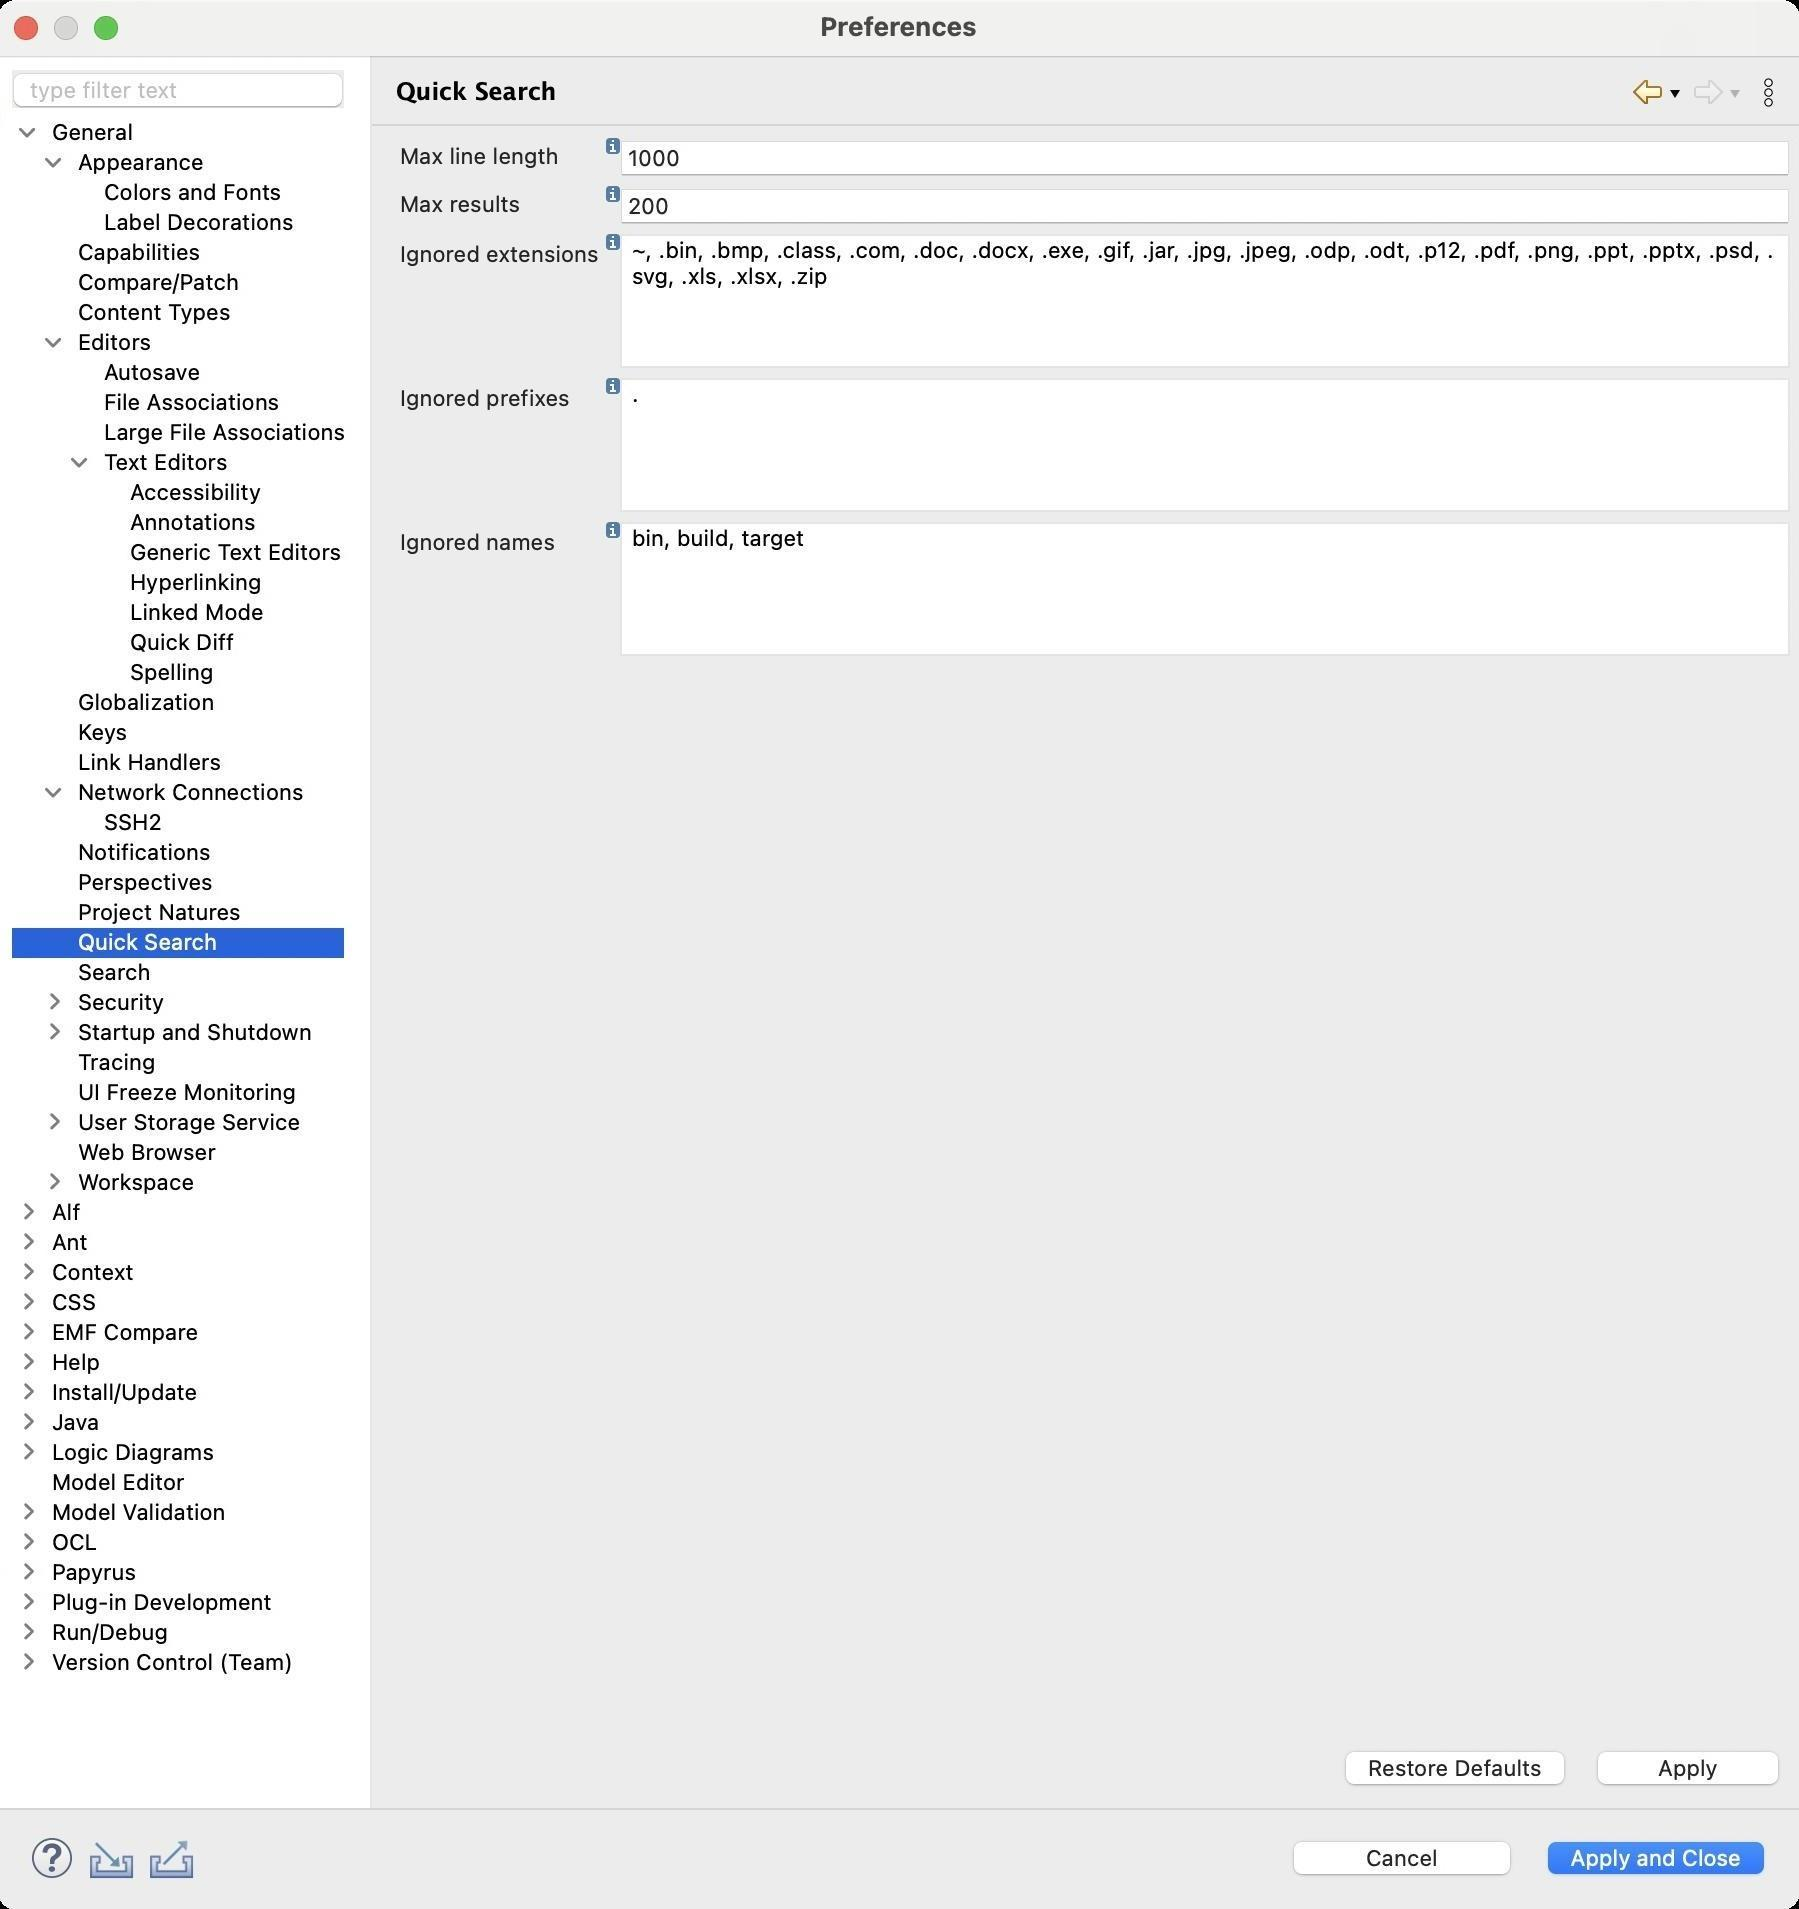
Accessibility tree:
{"name": "Preferences", "role": "AXWindow", "description": null, "role_description": "standard window", "value": null, "position": "480.00;95.00", "size": "901;955", "children": [{"name": "Apply_and_Close", "role": "AXButton", "description": null, "role_description": "button", "value": null, "position": "769.00;917.00", "size": "120;27", "children": []}, {"name": "Cancel", "role": "AXButton", "description": null, "role_description": "button", "value": null, "position": "642.00;917.00", "size": "120;27", "children": []}, {"name": null, "role": "AXToolbar", "description": null, "role_description": "toolbar", "value": null, "position": "12.00;915.00", "size": "90;30", "children": [{"name": "Help", "role": "AXCheckBox", "description": null, "role_description": "checkbox", "value": 0, "position": "12.00;915.00", "size": "30;30", "children": []}, {"name": "Import", "role": "AXButton", "description": null, "role_description": "button", "value": null, "position": "42.00;915.00", "size": "30;30", "children": []}, {"name": "Export", "role": "AXButton", "description": null, "role_description": "button", "value": null, "position": "72.00;915.00", "size": "30;30", "children": []}]}, {"name": null, "role": "AXScrollArea", "description": null, "role_description": "scroll area", "value": null, "position": "199.00;69.00", "size": "697;830", "children": [{"name": "Apply", "role": "AXButton", "description": null, "role_description": "button", "value": null, "position": "794.00;872.00", "size": "102;27", "children": []}, {"name": "Restore_Defaults", "role": "AXButton", "description": null, "role_description": "button", "value": null, "position": "668.00;872.00", "size": "121;27", "children": []}, {"name": null, "role": "AXScrollArea", "description": null, "role_description": "scroll area", "value": null, "position": "311.00;261.00", "size": "585;67", "children": [{"name": null, "role": "AXTextArea", "description": null, "role_description": "text entry area", "value": "bin, build, target", "position": "312.00;262.00", "size": "582;65", "children": []}, {"name": null, "role": "AXScrollBar", "description": null, "role_description": "scroll bar", "value": 0.0, "position": "879.00;262.00", "size": "16;65", "children": []}]}, {"name": null, "role": "AXStaticText", "description": null, "role_description": "text", "value": "Ignored names", "position": "199.00;264.00", "size": "82;14", "children": []}, {"name": null, "role": "AXScrollArea", "description": null, "role_description": "scroll area", "value": null, "position": "311.00;189.00", "size": "585;67", "children": [{"name": null, "role": "AXTextArea", "description": null, "role_description": "text entry area", "value": ".", "position": "312.00;190.00", "size": "582;65", "children": []}, {"name": null, "role": "AXScrollBar", "description": null, "role_description": "scroll bar", "value": 0.0, "position": "879.00;190.00", "size": "16;65", "children": []}]}, {"name": null, "role": "AXStaticText", "description": null, "role_description": "text", "value": "Ignored prefixes", "position": "199.00;192.00", "size": "90;14", "children": []}, {"name": null, "role": "AXScrollArea", "description": null, "role_description": "scroll area", "value": null, "position": "311.00;117.00", "size": "585;67", "children": [{"name": null, "role": "AXTextArea", "description": null, "role_description": "text entry area", "value": "~, .bin, .bmp, .class, .com, .doc, .docx, .exe, .gif, .jar, .jpg, .jpeg, .odp, .odt, .p12, .pdf, .png, .ppt, .pptx, .psd, .svg, .xls, .xlsx, .zip", "position": "312.00;118.00", "size": "582;65", "children": []}, {"name": null, "role": "AXScrollBar", "description": null, "role_description": "scroll bar", "value": 0.0, "position": "879.00;118.00", "size": "16;65", "children": []}]}, {"name": null, "role": "AXStaticText", "description": null, "role_description": "text", "value": "Ignored extensions", "position": "199.00;120.00", "size": "104;14", "children": []}, {"name": null, "role": "AXTextField", "description": null, "role_description": "text field", "value": "200", "position": "311.00;93.00", "size": "585;19", "children": []}, {"name": null, "role": "AXStaticText", "description": null, "role_description": "text", "value": "Max results", "position": "199.00;95.00", "size": "65;14", "children": []}, {"name": null, "role": "AXTextField", "description": null, "role_description": "text field", "value": "1000", "position": "311.00;69.00", "size": "585;19", "children": []}, {"name": null, "role": "AXStaticText", "description": null, "role_description": "text", "value": "Max line length", "position": "199.00;71.00", "size": "84;14", "children": []}]}, {"name": null, "role": "AXToolbar", "description": "", "role_description": "toolbar", "value": null, "position": "814.00;35.00", "size": "82;22", "children": [{"name": "Back_to_Project_Natures", "role": "AXMenuButton", "description": null, "role_description": "menu button", "value": null, "position": "814.00;35.00", "size": "22;22", "children": []}, {"name": "Forward", "role": "AXMenuButton", "description": null, "role_description": "menu button", "value": null, "position": "844.00;35.00", "size": "22;22", "children": []}, {"name": "Additional_Dialog_Actions", "role": "AXButton", "description": null, "role_description": "button", "value": null, "position": "874.00;35.00", "size": "22;22", "children": []}]}, {"name": null, "role": "AXStaticText", "description": "", "role_description": "text", "value": "Quick Search", "position": "196.00;35.00", "size": "611;21", "children": []}, {"name": null, "role": "AXSplitter", "description": null, "role_description": "splitter", "value": 180, "position": "180.00;28.00", "size": "5;876", "children": []}, {"name": null, "role": "AXScrollArea", "description": null, "role_description": "scroll area", "value": null, "position": "7.00;59.00", "size": "166;845", "children": [{"name": null, "role": "AXOutline", "description": null, "role_description": "outline", "value": null, "position": "7.00;59.00", "size": "167;845", "children": [{"name": null, "role": "AXRow", "description": null, "role_description": "outline row", "value": null, "position": "7.00;59.00", "size": "167;15", "children": [{"name": null, "role": "AXGroup", "description": null, "role_description": "group", "value": null, "position": "7.00;59.00", "size": "167;15", "children": [{"name": null, "role": "AXDisclosureTriangle", "description": null, "role_description": "disclosure triangle", "value": 1, "position": "9.00;59.00", "size": "12;14", "children": []}, {"name": null, "role": "AXStaticText", "description": null, "role_description": "text", "value": "General", "position": "25.00;59.00", "size": "148;14", "children": []}]}]}, {"name": null, "role": "AXRow", "description": null, "role_description": "outline row", "value": null, "position": "7.00;74.00", "size": "167;15", "children": [{"name": null, "role": "AXGroup", "description": null, "role_description": "group", "value": null, "position": "7.00;74.00", "size": "167;15", "children": [{"name": null, "role": "AXDisclosureTriangle", "description": null, "role_description": "disclosure triangle", "value": 1, "position": "22.00;74.00", "size": "12;14", "children": []}, {"name": null, "role": "AXStaticText", "description": null, "role_description": "text", "value": "Appearance", "position": "38.00;74.00", "size": "135;14", "children": []}]}]}, {"name": null, "role": "AXRow", "description": null, "role_description": "outline row", "value": null, "position": "7.00;89.00", "size": "167;15", "children": [{"name": null, "role": "AXStaticText", "description": null, "role_description": "text", "value": "Colors and Fonts", "position": "51.00;89.00", "size": "122;14", "children": []}]}, {"name": null, "role": "AXRow", "description": null, "role_description": "outline row", "value": null, "position": "7.00;104.00", "size": "167;15", "children": [{"name": null, "role": "AXStaticText", "description": null, "role_description": "text", "value": "Label Decorations", "position": "51.00;104.00", "size": "122;14", "children": []}]}, {"name": null, "role": "AXRow", "description": null, "role_description": "outline row", "value": null, "position": "7.00;119.00", "size": "167;15", "children": [{"name": null, "role": "AXStaticText", "description": null, "role_description": "text", "value": "Capabilities", "position": "38.00;119.00", "size": "135;14", "children": []}]}, {"name": null, "role": "AXRow", "description": null, "role_description": "outline row", "value": null, "position": "7.00;134.00", "size": "167;15", "children": [{"name": null, "role": "AXStaticText", "description": null, "role_description": "text", "value": "Compare/Patch", "position": "38.00;134.00", "size": "135;14", "children": []}]}, {"name": null, "role": "AXRow", "description": null, "role_description": "outline row", "value": null, "position": "7.00;149.00", "size": "167;15", "children": [{"name": null, "role": "AXStaticText", "description": null, "role_description": "text", "value": "Content Types", "position": "38.00;149.00", "size": "135;14", "children": []}]}, {"name": null, "role": "AXRow", "description": null, "role_description": "outline row", "value": null, "position": "7.00;164.00", "size": "167;15", "children": [{"name": null, "role": "AXGroup", "description": null, "role_description": "group", "value": null, "position": "7.00;164.00", "size": "167;15", "children": [{"name": null, "role": "AXDisclosureTriangle", "description": null, "role_description": "disclosure triangle", "value": 1, "position": "22.00;164.00", "size": "12;14", "children": []}, {"name": null, "role": "AXStaticText", "description": null, "role_description": "text", "value": "Editors", "position": "38.00;164.00", "size": "135;14", "children": []}]}]}, {"name": null, "role": "AXRow", "description": null, "role_description": "outline row", "value": null, "position": "7.00;179.00", "size": "167;15", "children": [{"name": null, "role": "AXStaticText", "description": null, "role_description": "text", "value": "Autosave", "position": "51.00;179.00", "size": "122;14", "children": []}]}, {"name": null, "role": "AXRow", "description": null, "role_description": "outline row", "value": null, "position": "7.00;194.00", "size": "167;15", "children": [{"name": null, "role": "AXStaticText", "description": null, "role_description": "text", "value": "File Associations", "position": "51.00;194.00", "size": "122;14", "children": []}]}, {"name": null, "role": "AXRow", "description": null, "role_description": "outline row", "value": null, "position": "7.00;209.00", "size": "167;15", "children": [{"name": null, "role": "AXStaticText", "description": null, "role_description": "text", "value": "Large File Associations", "position": "51.00;209.00", "size": "122;14", "children": []}]}, {"name": null, "role": "AXRow", "description": null, "role_description": "outline row", "value": null, "position": "7.00;224.00", "size": "167;15", "children": [{"name": null, "role": "AXGroup", "description": null, "role_description": "group", "value": null, "position": "7.00;224.00", "size": "167;15", "children": [{"name": null, "role": "AXDisclosureTriangle", "description": null, "role_description": "disclosure triangle", "value": 1, "position": "35.00;224.00", "size": "12;14", "children": []}, {"name": null, "role": "AXStaticText", "description": null, "role_description": "text", "value": "Text Editors", "position": "51.00;224.00", "size": "122;14", "children": []}]}]}, {"name": null, "role": "AXRow", "description": null, "role_description": "outline row", "value": null, "position": "7.00;239.00", "size": "167;15", "children": [{"name": null, "role": "AXStaticText", "description": null, "role_description": "text", "value": "Accessibility", "position": "64.00;239.00", "size": "109;14", "children": []}]}, {"name": null, "role": "AXRow", "description": null, "role_description": "outline row", "value": null, "position": "7.00;254.00", "size": "167;15", "children": [{"name": null, "role": "AXStaticText", "description": null, "role_description": "text", "value": "Annotations", "position": "64.00;254.00", "size": "109;14", "children": []}]}, {"name": null, "role": "AXRow", "description": null, "role_description": "outline row", "value": null, "position": "7.00;269.00", "size": "167;15", "children": [{"name": null, "role": "AXStaticText", "description": null, "role_description": "text", "value": "Generic Text Editors", "position": "64.00;269.00", "size": "109;14", "children": []}]}, {"name": null, "role": "AXRow", "description": null, "role_description": "outline row", "value": null, "position": "7.00;284.00", "size": "167;15", "children": [{"name": null, "role": "AXStaticText", "description": null, "role_description": "text", "value": "Hyperlinking", "position": "64.00;284.00", "size": "109;14", "children": []}]}, {"name": null, "role": "AXRow", "description": null, "role_description": "outline row", "value": null, "position": "7.00;299.00", "size": "167;15", "children": [{"name": null, "role": "AXStaticText", "description": null, "role_description": "text", "value": "Linked Mode", "position": "64.00;299.00", "size": "109;14", "children": []}]}, {"name": null, "role": "AXRow", "description": null, "role_description": "outline row", "value": null, "position": "7.00;314.00", "size": "167;15", "children": [{"name": null, "role": "AXStaticText", "description": null, "role_description": "text", "value": "Quick Diff", "position": "64.00;314.00", "size": "109;14", "children": []}]}, {"name": null, "role": "AXRow", "description": null, "role_description": "outline row", "value": null, "position": "7.00;329.00", "size": "167;15", "children": [{"name": null, "role": "AXStaticText", "description": null, "role_description": "text", "value": "Spelling", "position": "64.00;329.00", "size": "109;14", "children": []}]}, {"name": null, "role": "AXRow", "description": null, "role_description": "outline row", "value": null, "position": "7.00;344.00", "size": "167;15", "children": [{"name": null, "role": "AXStaticText", "description": null, "role_description": "text", "value": "Globalization", "position": "38.00;344.00", "size": "135;14", "children": []}]}, {"name": null, "role": "AXRow", "description": null, "role_description": "outline row", "value": null, "position": "7.00;359.00", "size": "167;15", "children": [{"name": null, "role": "AXStaticText", "description": null, "role_description": "text", "value": "Keys", "position": "38.00;359.00", "size": "135;14", "children": []}]}, {"name": null, "role": "AXRow", "description": null, "role_description": "outline row", "value": null, "position": "7.00;374.00", "size": "167;15", "children": [{"name": null, "role": "AXStaticText", "description": null, "role_description": "text", "value": "Link Handlers", "position": "38.00;374.00", "size": "135;14", "children": []}]}, {"name": null, "role": "AXRow", "description": null, "role_description": "outline row", "value": null, "position": "7.00;389.00", "size": "167;15", "children": [{"name": null, "role": "AXGroup", "description": null, "role_description": "group", "value": null, "position": "7.00;389.00", "size": "167;15", "children": [{"name": null, "role": "AXDisclosureTriangle", "description": null, "role_description": "disclosure triangle", "value": 1, "position": "22.00;389.00", "size": "12;14", "children": []}, {"name": null, "role": "AXStaticText", "description": null, "role_description": "text", "value": "Network Connections", "position": "38.00;389.00", "size": "135;14", "children": []}]}]}, {"name": null, "role": "AXRow", "description": null, "role_description": "outline row", "value": null, "position": "7.00;404.00", "size": "167;15", "children": [{"name": null, "role": "AXStaticText", "description": null, "role_description": "text", "value": "SSH2", "position": "51.00;404.00", "size": "122;14", "children": []}]}, {"name": null, "role": "AXRow", "description": null, "role_description": "outline row", "value": null, "position": "7.00;419.00", "size": "167;15", "children": [{"name": null, "role": "AXStaticText", "description": null, "role_description": "text", "value": "Notifications", "position": "38.00;419.00", "size": "135;14", "children": []}]}, {"name": null, "role": "AXRow", "description": null, "role_description": "outline row", "value": null, "position": "7.00;434.00", "size": "167;15", "children": [{"name": null, "role": "AXStaticText", "description": null, "role_description": "text", "value": "Perspectives", "position": "38.00;434.00", "size": "135;14", "children": []}]}, {"name": null, "role": "AXRow", "description": null, "role_description": "outline row", "value": null, "position": "7.00;449.00", "size": "167;15", "children": [{"name": null, "role": "AXStaticText", "description": null, "role_description": "text", "value": "Project Natures", "position": "38.00;449.00", "size": "135;14", "children": []}]}, {"name": null, "role": "AXRow", "description": null, "role_description": "outline row", "value": null, "position": "7.00;464.00", "size": "167;15", "children": [{"name": null, "role": "AXStaticText", "description": null, "role_description": "text", "value": "Quick Search", "position": "38.00;464.00", "size": "135;14", "children": []}]}, {"name": null, "role": "AXRow", "description": null, "role_description": "outline row", "value": null, "position": "7.00;479.00", "size": "167;15", "children": [{"name": null, "role": "AXStaticText", "description": null, "role_description": "text", "value": "Search", "position": "38.00;479.00", "size": "135;14", "children": []}]}, {"name": null, "role": "AXRow", "description": null, "role_description": "outline row", "value": null, "position": "7.00;494.00", "size": "167;15", "children": [{"name": null, "role": "AXGroup", "description": null, "role_description": "group", "value": null, "position": "7.00;494.00", "size": "167;15", "children": [{"name": null, "role": "AXDisclosureTriangle", "description": null, "role_description": "disclosure triangle", "value": 0, "position": "22.00;494.00", "size": "12;14", "children": []}, {"name": null, "role": "AXStaticText", "description": null, "role_description": "text", "value": "Security", "position": "38.00;494.00", "size": "135;14", "children": []}]}]}, {"name": null, "role": "AXRow", "description": null, "role_description": "outline row", "value": null, "position": "7.00;509.00", "size": "167;15", "children": [{"name": null, "role": "AXGroup", "description": null, "role_description": "group", "value": null, "position": "7.00;509.00", "size": "167;15", "children": [{"name": null, "role": "AXDisclosureTriangle", "description": null, "role_description": "disclosure triangle", "value": 0, "position": "22.00;509.00", "size": "12;14", "children": []}, {"name": null, "role": "AXStaticText", "description": null, "role_description": "text", "value": "Startup and Shutdown", "position": "38.00;509.00", "size": "135;14", "children": []}]}]}, {"name": null, "role": "AXRow", "description": null, "role_description": "outline row", "value": null, "position": "7.00;524.00", "size": "167;15", "children": [{"name": null, "role": "AXStaticText", "description": null, "role_description": "text", "value": "Tracing", "position": "38.00;524.00", "size": "135;14", "children": []}]}, {"name": null, "role": "AXRow", "description": null, "role_description": "outline row", "value": null, "position": "7.00;539.00", "size": "167;15", "children": [{"name": null, "role": "AXStaticText", "description": null, "role_description": "text", "value": "UI Freeze Monitoring", "position": "38.00;539.00", "size": "135;14", "children": []}]}, {"name": null, "role": "AXRow", "description": null, "role_description": "outline row", "value": null, "position": "7.00;554.00", "size": "167;15", "children": [{"name": null, "role": "AXGroup", "description": null, "role_description": "group", "value": null, "position": "7.00;554.00", "size": "167;15", "children": [{"name": null, "role": "AXDisclosureTriangle", "description": null, "role_description": "disclosure triangle", "value": 0, "position": "22.00;554.00", "size": "12;14", "children": []}, {"name": null, "role": "AXStaticText", "description": null, "role_description": "text", "value": "User Storage Service", "position": "38.00;554.00", "size": "135;14", "children": []}]}]}, {"name": null, "role": "AXRow", "description": null, "role_description": "outline row", "value": null, "position": "7.00;569.00", "size": "167;15", "children": [{"name": null, "role": "AXStaticText", "description": null, "role_description": "text", "value": "Web Browser", "position": "38.00;569.00", "size": "135;14", "children": []}]}, {"name": null, "role": "AXRow", "description": null, "role_description": "outline row", "value": null, "position": "7.00;584.00", "size": "167;15", "children": [{"name": null, "role": "AXGroup", "description": null, "role_description": "group", "value": null, "position": "7.00;584.00", "size": "167;15", "children": [{"name": null, "role": "AXDisclosureTriangle", "description": null, "role_description": "disclosure triangle", "value": 0, "position": "22.00;584.00", "size": "12;14", "children": []}, {"name": null, "role": "AXStaticText", "description": null, "role_description": "text", "value": "Workspace", "position": "38.00;584.00", "size": "135;14", "children": []}]}]}, {"name": null, "role": "AXRow", "description": null, "role_description": "outline row", "value": null, "position": "7.00;599.00", "size": "167;15", "children": [{"name": null, "role": "AXGroup", "description": null, "role_description": "group", "value": null, "position": "7.00;599.00", "size": "167;15", "children": [{"name": null, "role": "AXDisclosureTriangle", "description": null, "role_description": "disclosure triangle", "value": 0, "position": "9.00;599.00", "size": "12;14", "children": []}, {"name": null, "role": "AXStaticText", "description": null, "role_description": "text", "value": "Alf", "position": "25.00;599.00", "size": "148;14", "children": []}]}]}, {"name": null, "role": "AXRow", "description": null, "role_description": "outline row", "value": null, "position": "7.00;614.00", "size": "167;15", "children": [{"name": null, "role": "AXGroup", "description": null, "role_description": "group", "value": null, "position": "7.00;614.00", "size": "167;15", "children": [{"name": null, "role": "AXDisclosureTriangle", "description": null, "role_description": "disclosure triangle", "value": 0, "position": "9.00;614.00", "size": "12;14", "children": []}, {"name": null, "role": "AXStaticText", "description": null, "role_description": "text", "value": "Ant", "position": "25.00;614.00", "size": "148;14", "children": []}]}]}, {"name": null, "role": "AXRow", "description": null, "role_description": "outline row", "value": null, "position": "7.00;629.00", "size": "167;15", "children": [{"name": null, "role": "AXGroup", "description": null, "role_description": "group", "value": null, "position": "7.00;629.00", "size": "167;15", "children": [{"name": null, "role": "AXDisclosureTriangle", "description": null, "role_description": "disclosure triangle", "value": 0, "position": "9.00;629.00", "size": "12;14", "children": []}, {"name": null, "role": "AXStaticText", "description": null, "role_description": "text", "value": "Context", "position": "25.00;629.00", "size": "148;14", "children": []}]}]}, {"name": null, "role": "AXRow", "description": null, "role_description": "outline row", "value": null, "position": "7.00;644.00", "size": "167;15", "children": [{"name": null, "role": "AXGroup", "description": null, "role_description": "group", "value": null, "position": "7.00;644.00", "size": "167;15", "children": [{"name": null, "role": "AXDisclosureTriangle", "description": null, "role_description": "disclosure triangle", "value": 0, "position": "9.00;644.00", "size": "12;14", "children": []}, {"name": null, "role": "AXStaticText", "description": null, "role_description": "text", "value": "CSS", "position": "25.00;644.00", "size": "148;14", "children": []}]}]}, {"name": null, "role": "AXRow", "description": null, "role_description": "outline row", "value": null, "position": "7.00;659.00", "size": "167;15", "children": [{"name": null, "role": "AXGroup", "description": null, "role_description": "group", "value": null, "position": "7.00;659.00", "size": "167;15", "children": [{"name": null, "role": "AXDisclosureTriangle", "description": null, "role_description": "disclosure triangle", "value": 0, "position": "9.00;659.00", "size": "12;14", "children": []}, {"name": null, "role": "AXStaticText", "description": null, "role_description": "text", "value": "EMF Compare", "position": "25.00;659.00", "size": "148;14", "children": []}]}]}, {"name": null, "role": "AXRow", "description": null, "role_description": "outline row", "value": null, "position": "7.00;674.00", "size": "167;15", "children": [{"name": null, "role": "AXGroup", "description": null, "role_description": "group", "value": null, "position": "7.00;674.00", "size": "167;15", "children": [{"name": null, "role": "AXDisclosureTriangle", "description": null, "role_description": "disclosure triangle", "value": 0, "position": "9.00;674.00", "size": "12;14", "children": []}, {"name": null, "role": "AXStaticText", "description": null, "role_description": "text", "value": "Help", "position": "25.00;674.00", "size": "148;14", "children": []}]}]}, {"name": null, "role": "AXRow", "description": null, "role_description": "outline row", "value": null, "position": "7.00;689.00", "size": "167;15", "children": [{"name": null, "role": "AXGroup", "description": null, "role_description": "group", "value": null, "position": "7.00;689.00", "size": "167;15", "children": [{"name": null, "role": "AXDisclosureTriangle", "description": null, "role_description": "disclosure triangle", "value": 0, "position": "9.00;689.00", "size": "12;14", "children": []}, {"name": null, "role": "AXStaticText", "description": null, "role_description": "text", "value": "Install/Update", "position": "25.00;689.00", "size": "148;14", "children": []}]}]}, {"name": null, "role": "AXRow", "description": null, "role_description": "outline row", "value": null, "position": "7.00;704.00", "size": "167;15", "children": [{"name": null, "role": "AXGroup", "description": null, "role_description": "group", "value": null, "position": "7.00;704.00", "size": "167;15", "children": [{"name": null, "role": "AXDisclosureTriangle", "description": null, "role_description": "disclosure triangle", "value": 0, "position": "9.00;704.00", "size": "12;14", "children": []}, {"name": null, "role": "AXStaticText", "description": null, "role_description": "text", "value": "Java", "position": "25.00;704.00", "size": "148;14", "children": []}]}]}, {"name": null, "role": "AXRow", "description": null, "role_description": "outline row", "value": null, "position": "7.00;719.00", "size": "167;15", "children": [{"name": null, "role": "AXGroup", "description": null, "role_description": "group", "value": null, "position": "7.00;719.00", "size": "167;15", "children": [{"name": null, "role": "AXDisclosureTriangle", "description": null, "role_description": "disclosure triangle", "value": 0, "position": "9.00;719.00", "size": "12;14", "children": []}, {"name": null, "role": "AXStaticText", "description": null, "role_description": "text", "value": "Logic Diagrams", "position": "25.00;719.00", "size": "148;14", "children": []}]}]}, {"name": null, "role": "AXRow", "description": null, "role_description": "outline row", "value": null, "position": "7.00;734.00", "size": "167;15", "children": [{"name": null, "role": "AXStaticText", "description": null, "role_description": "text", "value": "Model Editor", "position": "25.00;734.00", "size": "148;14", "children": []}]}, {"name": null, "role": "AXRow", "description": null, "role_description": "outline row", "value": null, "position": "7.00;749.00", "size": "167;15", "children": [{"name": null, "role": "AXGroup", "description": null, "role_description": "group", "value": null, "position": "7.00;749.00", "size": "167;15", "children": [{"name": null, "role": "AXDisclosureTriangle", "description": null, "role_description": "disclosure triangle", "value": 0, "position": "9.00;749.00", "size": "12;14", "children": []}, {"name": null, "role": "AXStaticText", "description": null, "role_description": "text", "value": "Model Validation", "position": "25.00;749.00", "size": "148;14", "children": []}]}]}, {"name": null, "role": "AXRow", "description": null, "role_description": "outline row", "value": null, "position": "7.00;764.00", "size": "167;15", "children": [{"name": null, "role": "AXGroup", "description": null, "role_description": "group", "value": null, "position": "7.00;764.00", "size": "167;15", "children": [{"name": null, "role": "AXDisclosureTriangle", "description": null, "role_description": "disclosure triangle", "value": 0, "position": "9.00;764.00", "size": "12;14", "children": []}, {"name": null, "role": "AXStaticText", "description": null, "role_description": "text", "value": "OCL", "position": "25.00;764.00", "size": "148;14", "children": []}]}]}, {"name": null, "role": "AXRow", "description": null, "role_description": "outline row", "value": null, "position": "7.00;779.00", "size": "167;15", "children": [{"name": null, "role": "AXGroup", "description": null, "role_description": "group", "value": null, "position": "7.00;779.00", "size": "167;15", "children": [{"name": null, "role": "AXDisclosureTriangle", "description": null, "role_description": "disclosure triangle", "value": 0, "position": "9.00;779.00", "size": "12;14", "children": []}, {"name": null, "role": "AXStaticText", "description": null, "role_description": "text", "value": "Papyrus", "position": "25.00;779.00", "size": "148;14", "children": []}]}]}, {"name": null, "role": "AXRow", "description": null, "role_description": "outline row", "value": null, "position": "7.00;794.00", "size": "167;15", "children": [{"name": null, "role": "AXGroup", "description": null, "role_description": "group", "value": null, "position": "7.00;794.00", "size": "167;15", "children": [{"name": null, "role": "AXDisclosureTriangle", "description": null, "role_description": "disclosure triangle", "value": 0, "position": "9.00;794.00", "size": "12;14", "children": []}, {"name": null, "role": "AXStaticText", "description": null, "role_description": "text", "value": "Plug-in Development", "position": "25.00;794.00", "size": "148;14", "children": []}]}]}, {"name": null, "role": "AXRow", "description": null, "role_description": "outline row", "value": null, "position": "7.00;809.00", "size": "167;15", "children": [{"name": null, "role": "AXGroup", "description": null, "role_description": "group", "value": null, "position": "7.00;809.00", "size": "167;15", "children": [{"name": null, "role": "AXDisclosureTriangle", "description": null, "role_description": "disclosure triangle", "value": 0, "position": "9.00;809.00", "size": "12;14", "children": []}, {"name": null, "role": "AXStaticText", "description": null, "role_description": "text", "value": "Run/Debug", "position": "25.00;809.00", "size": "148;14", "children": []}]}]}, {"name": null, "role": "AXRow", "description": null, "role_description": "outline row", "value": null, "position": "7.00;824.00", "size": "167;15", "children": [{"name": null, "role": "AXGroup", "description": null, "role_description": "group", "value": null, "position": "7.00;824.00", "size": "167;15", "children": [{"name": null, "role": "AXDisclosureTriangle", "description": null, "role_description": "disclosure triangle", "value": 0, "position": "9.00;824.00", "size": "12;14", "children": []}, {"name": null, "role": "AXStaticText", "description": null, "role_description": "text", "value": "Version Control (Team)", "position": "25.00;824.00", "size": "148;14", "children": []}]}]}, {"name": null, "role": "AXColumn", "description": null, "role_description": "column", "value": null, "position": "7.00;59.00", "size": "167;845", "children": []}]}, {"name": null, "role": "AXScrollBar", "description": null, "role_description": "scroll bar", "value": 0.0, "position": "7.00;888.00", "size": "166;16", "children": [{"name": null, "role": "AXValueIndicator", "description": null, "role_description": "value indicator", "value": 0.0, "position": "8.00;892.00", "size": "163;12", "children": []}, {"name": null, "role": "AXButton", "description": null, "role_description": "increment arrow button", "value": null, "position": "7.00;888.00", "size": "0;0", "children": []}, {"name": null, "role": "AXButton", "description": null, "role_description": "decrement arrow button", "value": null, "position": "7.00;888.00", "size": "0;0", "children": []}, {"name": null, "role": "AXButton", "description": null, "role_description": "increment page button", "value": null, "position": "171.50;892.00", "size": "2;12", "children": []}, {"name": null, "role": "AXButton", "description": null, "role_description": "decrement page button", "value": null, "position": "7.00;892.00", "size": "1;12", "children": []}]}]}, {"name": "type_filter_text", "role": "AXTextField", "description": null, "role_description": "search text field", "value": "", "position": "7.00;35.00", "size": "166;19", "children": []}, {"name": null, "role": "AXButton", "description": null, "role_description": "close button", "value": null, "position": "7.00;6.00", "size": "14;16", "children": []}, {"name": null, "role": "AXButton", "description": null, "role_description": "zoom button", "value": null, "position": "47.00;6.00", "size": "14;16", "children": [{"name": null, "role": "AXGroup", "description": null, "role_description": "group", "value": null, "position": "47.00;6.00", "size": "14;16", "children": [{"name": null, "role": "AXGroup", "description": null, "role_description": "group", "value": null, "position": "47.00;6.00", "size": "14;16", "children": []}]}]}, {"name": null, "role": "AXButton", "description": null, "role_description": "minimize button", "value": null, "position": "27.00;6.00", "size": "14;16", "children": []}, {"name": null, "role": "AXStaticText", "description": null, "role_description": "text", "value": "Preferences", "position": "409.00;5.00", "size": "83;16", "children": []}]}